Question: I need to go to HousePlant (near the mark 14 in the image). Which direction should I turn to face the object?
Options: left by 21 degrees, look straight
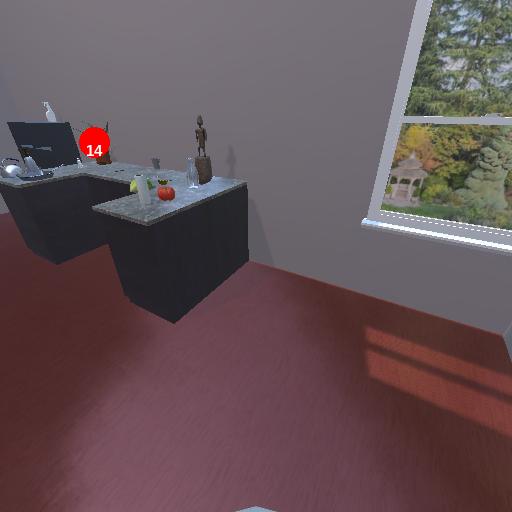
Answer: left by 21 degrees